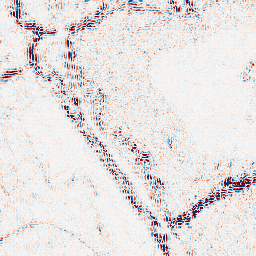
Category: wavelet
Decomposition family: wavelet_dwt
Decomposition parameters: wavelet: sym4
level: 2
Upsampling method: area
Upsampling parameters: scale: 2
Upsampling scale: 2